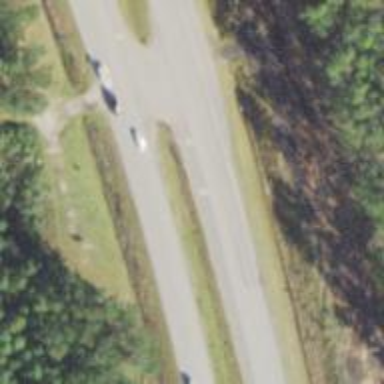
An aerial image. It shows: Asphalt road classified as trunk highway.